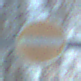
Verkehrszeichen: VerbotDerEinfahrt
Umgebung: Outdoor, Nature
Tageszeit: SunriseSunset
Wetter: Clear
Licht: Natural
Jahreszeit: Winter
Kontrast: LowContrast